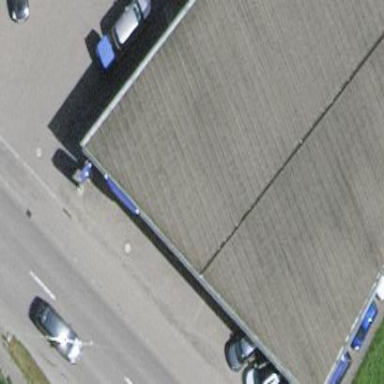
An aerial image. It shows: Building housing car shop.